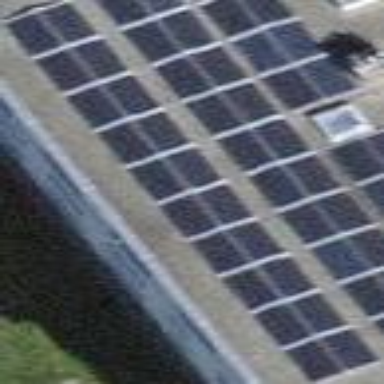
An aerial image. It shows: Solar power generator.